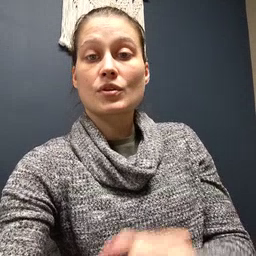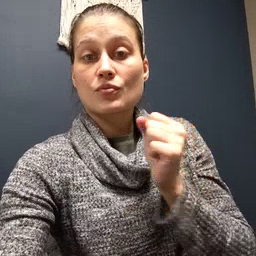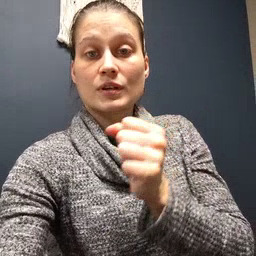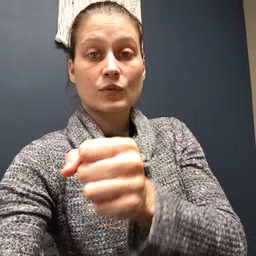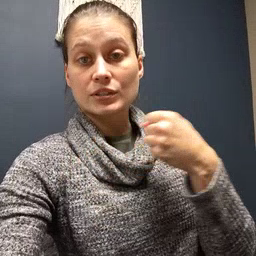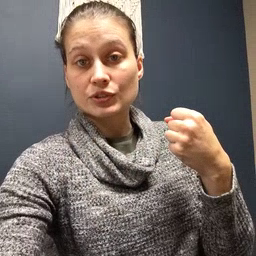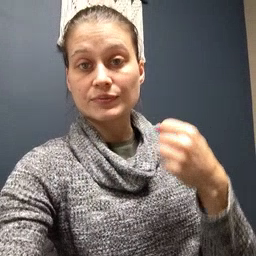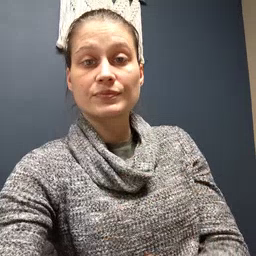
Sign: refrigerator